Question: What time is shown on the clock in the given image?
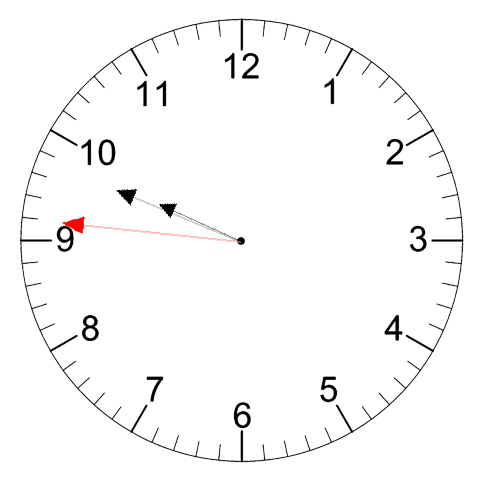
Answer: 09:48:46